Question: I have a mulitgraph with mulitple relationships between nodes. I try to make a Cypher query that returns nodes connected by two relationships with different properties:
The node with label 'Mirna' is connected to 'Gene' with the 'REGULATES' relationship. I'd like to return all 'Mirna' and 'Gene' nodes that are connected by two 'REGULATES' with the 'source' properties 'first_db' and 'second_db'.

Here is what I tried: <URL>
This works but it's very slow for large data sets. I guess because I match too much in the beginning:
'''
MATCH (m:Mirna)-[r:REGULATES]->(g:Gene)
WITH m,g, collect(r.source) AS source
WHERE 'first_db' IN source AND 'second_db' IN source
RETURN m,g
'''
This executes faster and gives the same results for toy data:
'''
MATCH (m:Mirna)-[r:REGULATES { source: 'first_db' }]->(g:Gene),
(m:Mirna)-[r2:REGULATES { source: 'second_db' }]->(g:Gene)
RETURN m,g,r,r2
'''
But is this safe and does Cypher always understand that I want two relationships between the same nodes? Is there another more efficient/elegant way to query for multiple relationships?
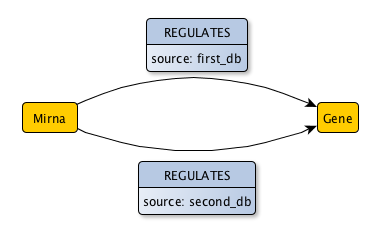
Answer: Your first query does the filtering much too late, so that it cannot be included in the pattern matching, that's why it's slower (besides being a global graph query).
'''
MATCH (m:Mirna)-[r:REGULATES]->(g:Gene)
WHERE r.source = 'first_db' OR r.source = 'second_db'
WITH m,g, collect(r.source) AS source
WHERE 'first_db' IN source AND 'second_db' IN source
RETURN m,g
'''
If there are no false positives you can also simplify it to this:
'''
MATCH (m:Mirna)-[r:REGULATES]->(g:Gene)
WHERE r.source = 'first_db' OR r.source = 'second_db'
WITH m,g, count(distint r.source) AS source
WHERE source = 2
RETURN m,g
'''